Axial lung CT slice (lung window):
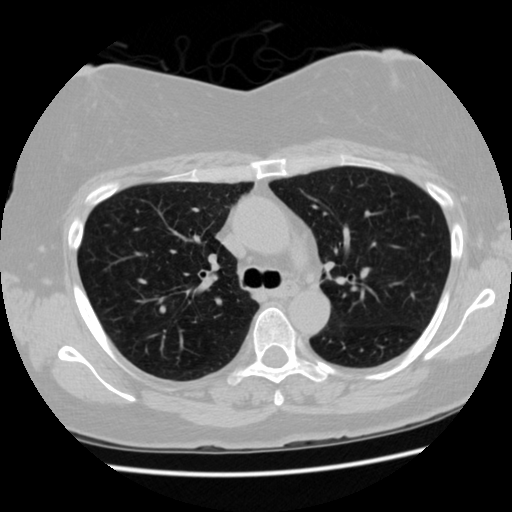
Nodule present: no